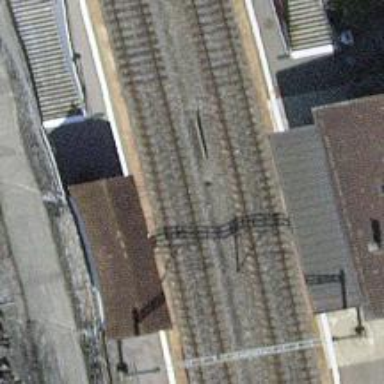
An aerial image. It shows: Stop position for public transport at railway stop.